Question: I am not really sure what type of headers these highlighted values are, but how should I add them using HttpWebRequest?

Is the highlighted part considered body of the http request or header data? In other words, which way is correct?
Here is the code I am currently using:
'''
HttpWebRequest request = (HttpWebRequest) WebRequest.Create("/securecontrol/reset/passwordreset");
request.Headers.Add("Authorization", "Basic asdadsasdas8586");
request.ContentType = "application/x-www-form-urlencoded";
request.Host = "www.xxxxxxxxxx.com";
request.Method = "POST";
request.Proxy = null;
request.Headers.Add("&command=requestnewpassword");
request.Headers.Add("&application=netconnect");
'''
But should I use the following instead to build the Http Request above?
'''
string reqString = "&command=requestnewpassword&application=netconnect";
byte[] requestData = Encoding.UTF8.GetBytes(reqString);
HttpWebRequest request = (HttpWebRequest) WebRequest.Create("/securecontrol/reset/passwordreset");
request.Headers.Add("Authorization", "Basic ashAHasd87asdHasdas");
request.ContentType = "application/x-www-form-urlencoded";
request.ContentLength = requestData.Length;
request.Proxy = null;
request.Host = "www.xxxxxxxxxx.com";
request.Method = "POST";
using (Stream st = request.GetRequestStream())
st.Write(requestData, 0, requestData.Length);
'''
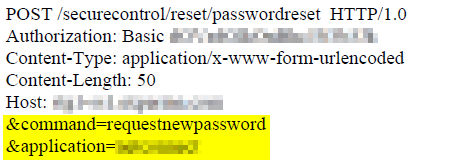
Answer: IMHO it is considered as malformed header data.
You actually want to send those name value pairs as the request content (this is the way POST works) .
The second way is true.